Question: I want to change UISlider background color with slide like this

I have tried this code but it is not like this type view
'''
@property (strong, nonatomic) IBOutlet UISlider *r;
@property (strong, nonatomic) IBOutlet UISlider *g;
@property (strong, nonatomic) IBOutlet UISlider *b;
-(void)blueSlider:(UISlider*)slider {
UIColor *newColor = [UIColor colorWithRed:_r.value green:_g.value blue:_b.value alpha:1];
_b.backgroundColor=newColor;
}
-(void)greenSlider:(UISlider*)slider {
UIColor *newColor = [UIColor colorWithRed:_r.value green:_g.value blue:_b.value alpha:1];
_g.backgroundColor=newColor;
}
-(void)redSlider:(UISlider*)slider {
UIColor *newColor = [UIColor colorWithRed:_r.value green:_g.value blue:_b.value alpha:1];
_r.backgroundColor=newColor;
}
'''
I want particular this look.
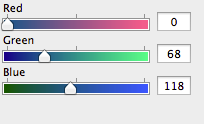
Answer: in header file import quartzCore and define layer instances as
'''
#import <QuartzCore/QuartzCore.h>
@interface ViewController : UIViewController
{
CAGradientLayer *red_gradient;
CAGradientLayer *green_gradient;
CAGradientLayer *blue_gradient;
}
@property (strong, nonatomic) IBOutlet UISlider *r;
@property (strong, nonatomic) IBOutlet UISlider *g;
@property (strong, nonatomic) IBOutlet UISlider *b;
@property (strong, nonatomic) IBOutlet UILabel *colorLabel;
-(IBAction)sliderValue:(UISlider*)sender;
@end
'''
In implementation file initialize layers and set frames of UISliders as given below
'''
- (void)viewDidLoad
{
red_gradient =[CAGradientLayer layer];
green_gradient =[CAGradientLayer layer];
blue_gradient=[CAGradientLayer layer];
CGRect rect=_r.frame;
rect.size.height=10;
[_r setFrame:rect];
rect=_g.frame;
rect.size.height=10;
[_g setFrame:rect];
rect=_b.frame;
rect.size.height=10;
[_b setFrame:rect];
[super viewDidLoad];
// Do any additional setup after loading the view, typically from a nib.
}
'''
In view did appear method call addLayers method as
'''
-(void)viewDidAppear:(BOOL)animated
{
[self addLayers];
}
'''
On value change slider method call addSubLayers method as
'''
-(IBAction)sliderValue:(UISlider*)sender
{
[self addLayers];
UIColor *newColor = [UIColor colorWithRed:_r.value green:_g.value blue:_b.value alpha:1];
_colorLabel.backgroundColor = newColor;
}
'''
And At last here is your addLayers Method :---
'''
-(void)addLayers
{
UIColor *startColor=[UIColor colorWithRed:0 green:_g.value blue:_b.value alpha:1];
UIColor *endColor=[UIColor colorWithRed:1 green:_g.value blue:_b.value alpha:1];
red_gradient.frame = _r.bounds;
red_gradient.colors = [NSArray arrayWithObjects:(id)[startColor CGColor], (id)[endColor CGColor], nil];
[red_gradient setStartPoint:CGPointMake(0.0, 0.5)];
[red_gradient setEndPoint:CGPointMake(1.0, 0.5)];
[_r.layer insertSublayer:red_gradient atIndex:2];
startColor=[UIColor colorWithRed:_r.value green:0 blue:_b.value alpha:1];
endColor=[UIColor colorWithRed:_r.value green:1 blue:_b.value alpha:1];
green_gradient.frame = _g.bounds;
green_gradient.colors = [NSArray arrayWithObjects:(id)[startColor CGColor], (id)[endColor CGColor], nil];
[green_gradient setStartPoint:CGPointMake(0.0, 0.5)];
[green_gradient setEndPoint:CGPointMake(1.0, 0.5)];
[_g.layer insertSublayer:green_gradient atIndex:2];
startColor=[UIColor colorWithRed:_r.value green:_g.value blue:0 alpha:1];
endColor=[UIColor colorWithRed:_r.value green:_g.value blue:1 alpha:1];
blue_gradient.frame = _b.bounds;
blue_gradient.colors = [NSArray arrayWithObjects:(id)[startColor CGColor], (id)[endColor CGColor], nil];
[blue_gradient setStartPoint:CGPointMake(0.0, 0.5)];
[blue_gradient setEndPoint:CGPointMake(1.0, 0.5)];
[_b.layer insertSublayer:blue_gradient atIndex:2];
}
'''
it would look like :--------